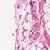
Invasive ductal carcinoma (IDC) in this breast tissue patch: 0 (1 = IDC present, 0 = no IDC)